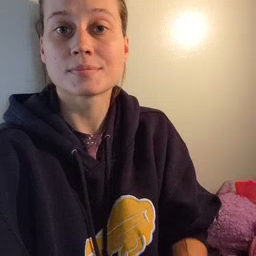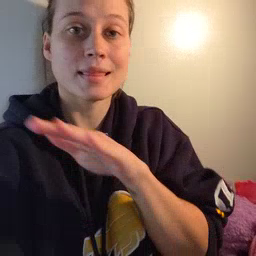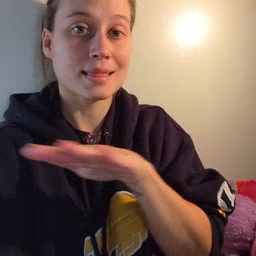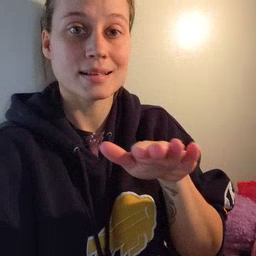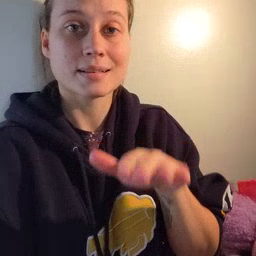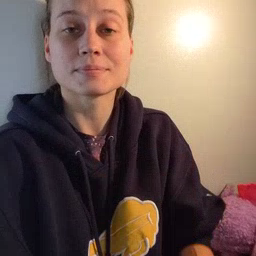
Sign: clean